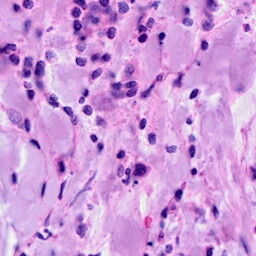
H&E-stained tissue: Breast